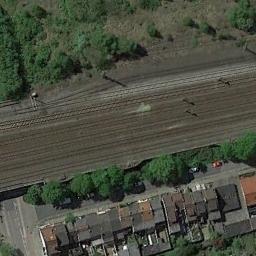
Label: railway